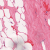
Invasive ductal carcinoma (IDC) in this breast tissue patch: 0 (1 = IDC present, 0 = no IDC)